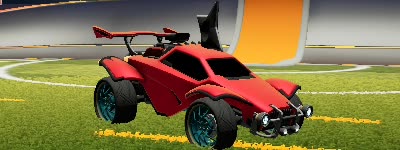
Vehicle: octane